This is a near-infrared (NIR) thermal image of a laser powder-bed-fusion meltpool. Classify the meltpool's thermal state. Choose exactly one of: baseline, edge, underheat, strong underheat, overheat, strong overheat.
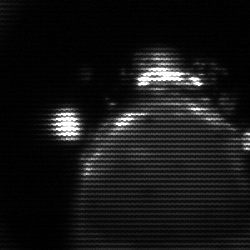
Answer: baseline